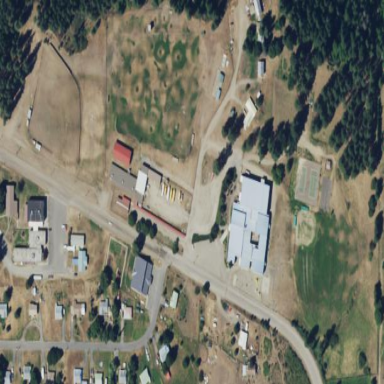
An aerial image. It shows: School.